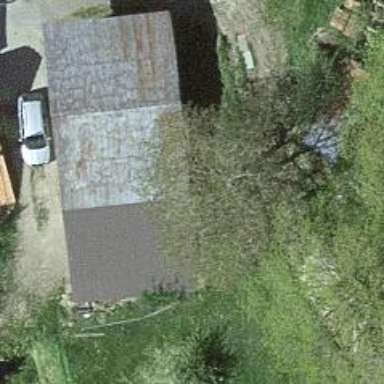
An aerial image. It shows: Rural barn.